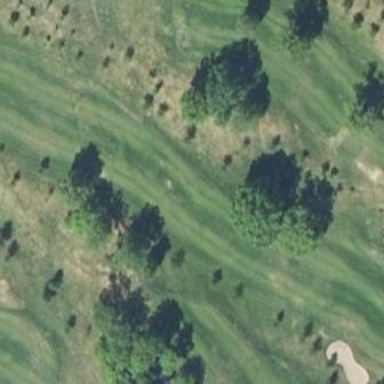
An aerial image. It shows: Golf fairway surrounded by grass.